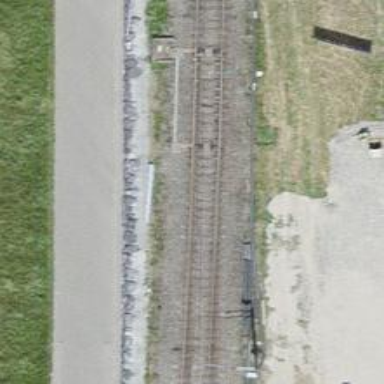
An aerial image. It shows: Railway switch.